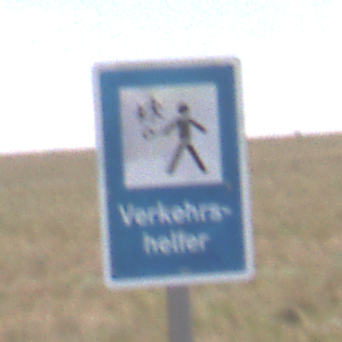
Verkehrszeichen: Verkehrshelfer
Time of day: Midday
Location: Outdoor (Nature)
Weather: PartlyCloudy
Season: NotSpecified
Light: Natural